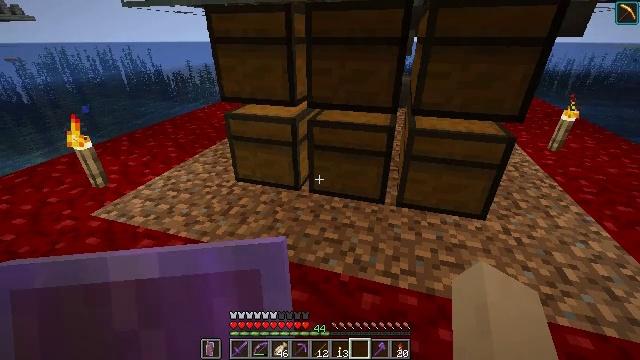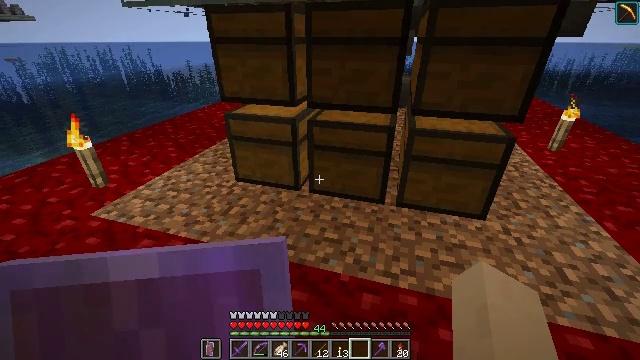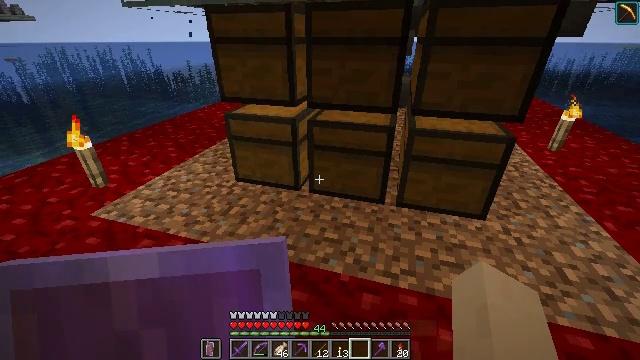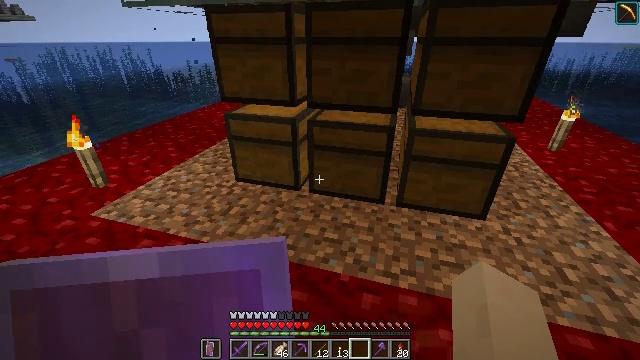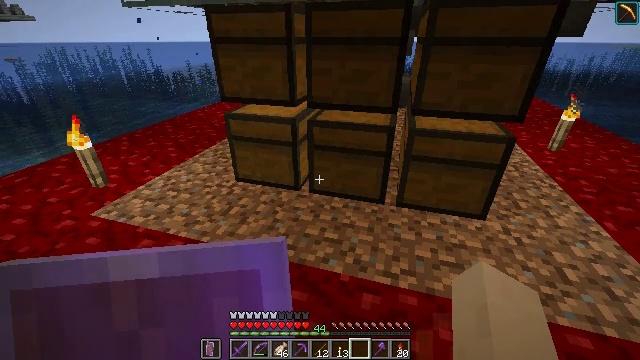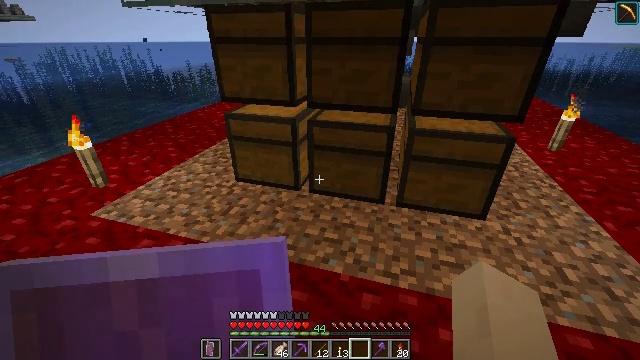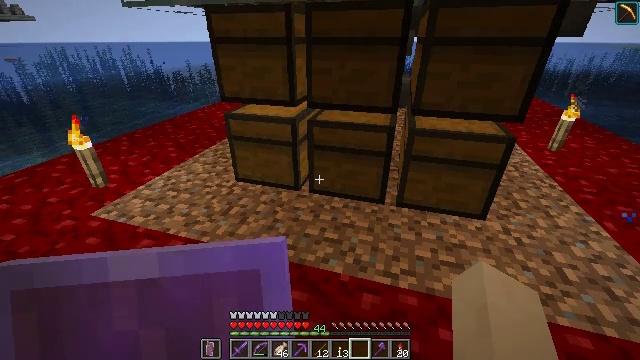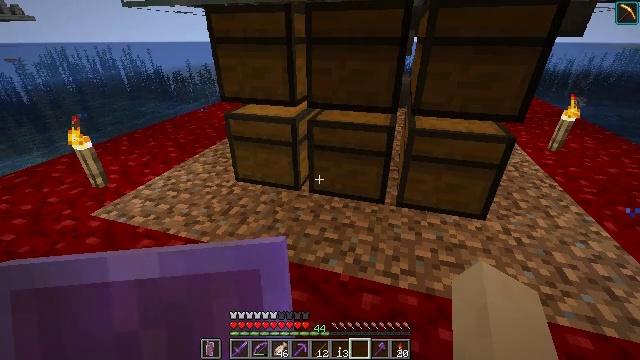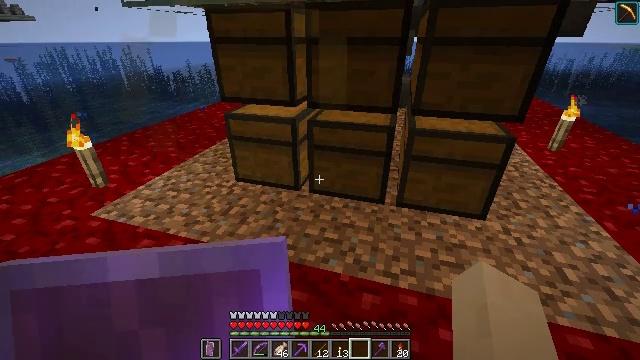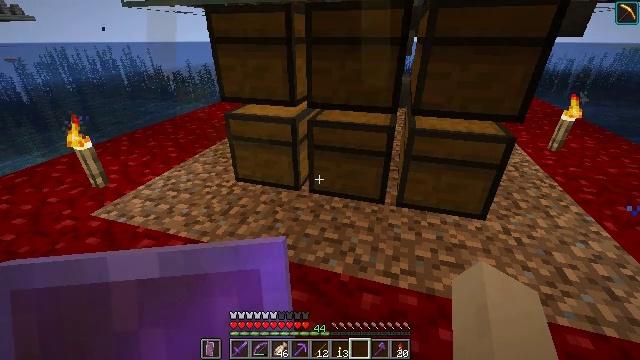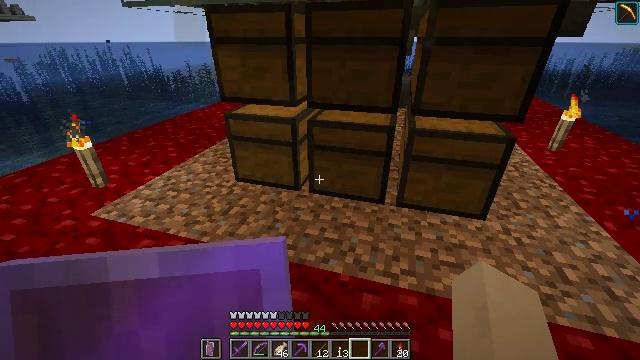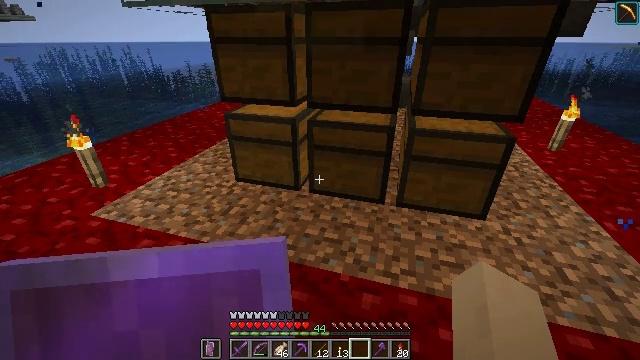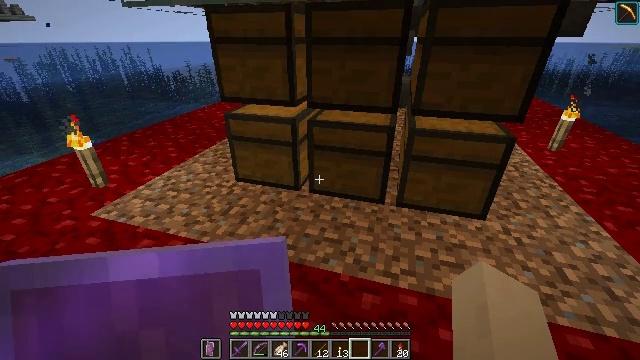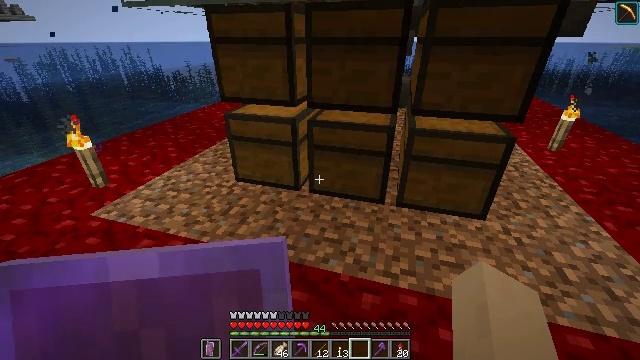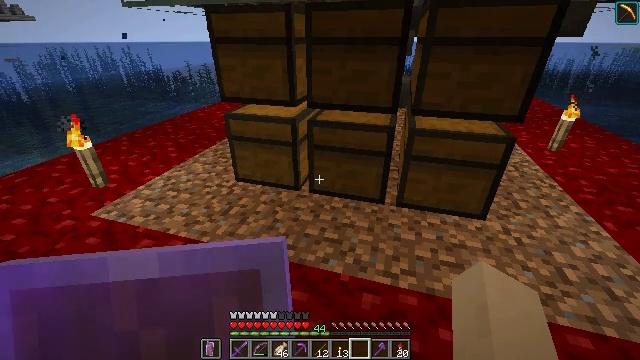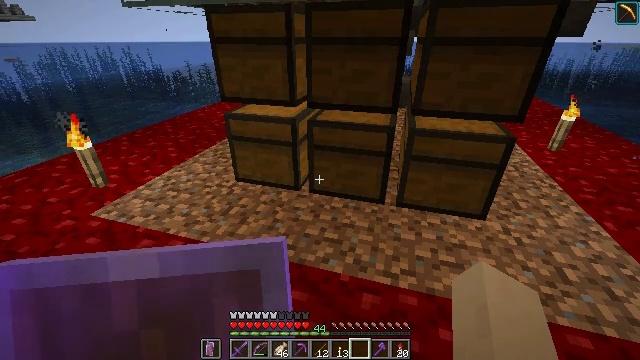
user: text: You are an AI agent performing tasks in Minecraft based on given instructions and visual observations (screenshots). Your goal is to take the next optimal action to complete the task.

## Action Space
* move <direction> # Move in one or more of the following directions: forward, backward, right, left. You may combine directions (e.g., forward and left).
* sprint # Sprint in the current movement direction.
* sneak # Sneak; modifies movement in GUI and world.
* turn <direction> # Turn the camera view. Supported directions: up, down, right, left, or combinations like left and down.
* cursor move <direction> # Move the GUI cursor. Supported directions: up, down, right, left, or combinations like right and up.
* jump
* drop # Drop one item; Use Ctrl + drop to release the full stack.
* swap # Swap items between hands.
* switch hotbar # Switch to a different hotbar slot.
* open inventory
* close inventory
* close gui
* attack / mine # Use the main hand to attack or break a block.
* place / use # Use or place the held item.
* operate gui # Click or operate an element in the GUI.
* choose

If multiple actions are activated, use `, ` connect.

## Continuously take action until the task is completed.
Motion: motion action
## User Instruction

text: Turn string into white wool in the crafting table.
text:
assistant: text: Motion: no_op
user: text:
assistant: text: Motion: no_op
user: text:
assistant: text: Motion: no_op
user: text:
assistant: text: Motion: no_op
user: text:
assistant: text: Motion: no_op
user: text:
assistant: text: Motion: no_op
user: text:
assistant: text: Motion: no_op
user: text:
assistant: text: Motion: no_op
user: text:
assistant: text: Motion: no_op
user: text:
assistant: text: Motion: no_op
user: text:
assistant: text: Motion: no_op
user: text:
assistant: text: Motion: no_op
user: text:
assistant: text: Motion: no_op
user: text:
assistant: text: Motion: no_op
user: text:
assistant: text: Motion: no_op
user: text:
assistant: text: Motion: no_op
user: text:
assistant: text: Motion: no_op
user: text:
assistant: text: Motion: no_op
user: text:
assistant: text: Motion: no_op
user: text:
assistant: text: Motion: no_op
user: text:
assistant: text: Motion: no_op
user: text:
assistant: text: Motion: no_op
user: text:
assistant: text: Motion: no_op
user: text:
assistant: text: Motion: no_op
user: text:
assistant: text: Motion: no_op
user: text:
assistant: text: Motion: no_op
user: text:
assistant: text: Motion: no_op
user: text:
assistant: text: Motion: no_op
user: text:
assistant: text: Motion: no_op
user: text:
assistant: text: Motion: no_op